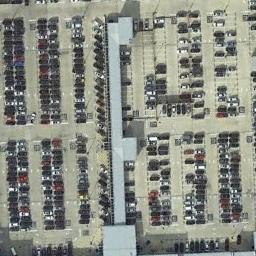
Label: parking_lot